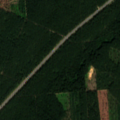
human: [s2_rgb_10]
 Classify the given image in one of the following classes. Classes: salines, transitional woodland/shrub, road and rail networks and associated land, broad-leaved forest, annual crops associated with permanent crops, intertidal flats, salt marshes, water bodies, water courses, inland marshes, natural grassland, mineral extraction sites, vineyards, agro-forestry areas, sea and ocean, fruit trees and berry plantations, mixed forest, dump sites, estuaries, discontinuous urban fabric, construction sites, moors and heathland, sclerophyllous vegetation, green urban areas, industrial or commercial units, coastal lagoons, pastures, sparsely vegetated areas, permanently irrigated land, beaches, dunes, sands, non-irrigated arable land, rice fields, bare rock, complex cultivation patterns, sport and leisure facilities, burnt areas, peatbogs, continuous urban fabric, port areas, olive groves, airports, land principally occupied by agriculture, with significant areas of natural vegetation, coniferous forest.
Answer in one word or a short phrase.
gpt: coniferous forest